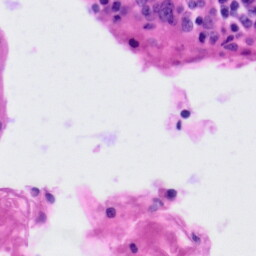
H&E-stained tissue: Tonsil